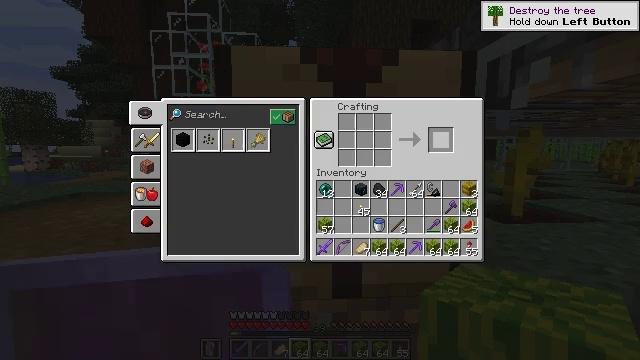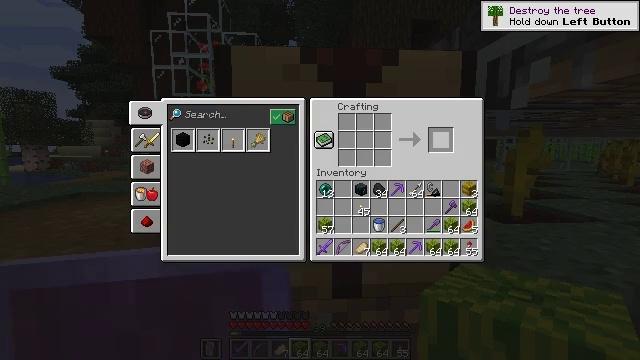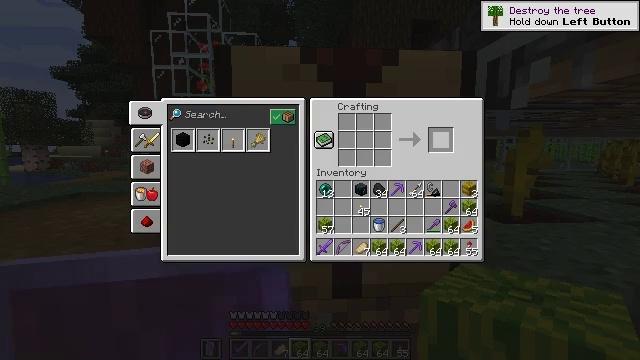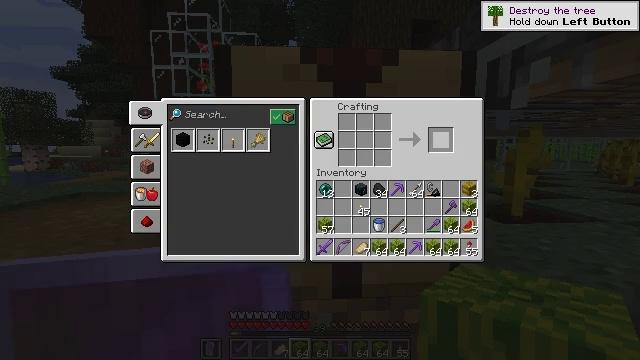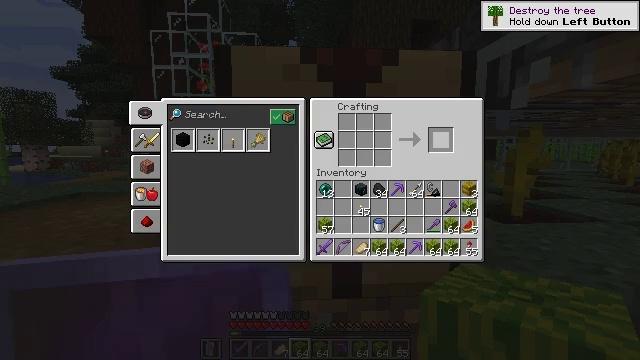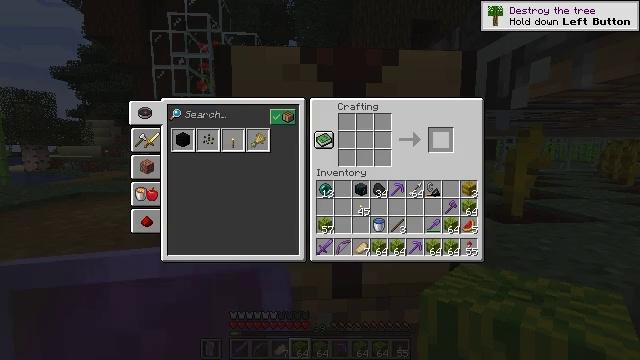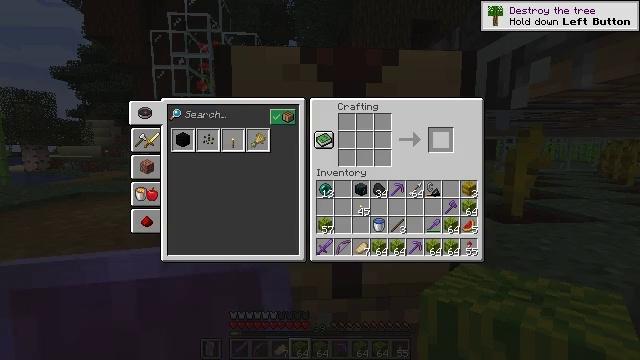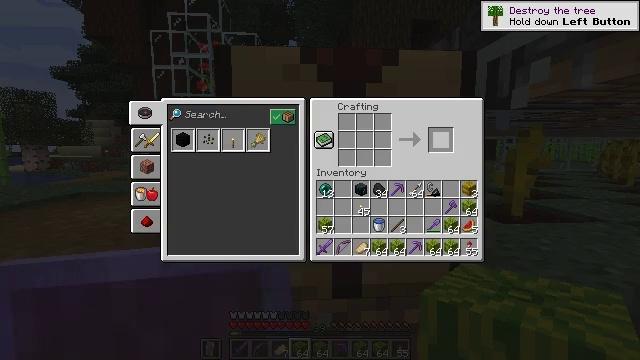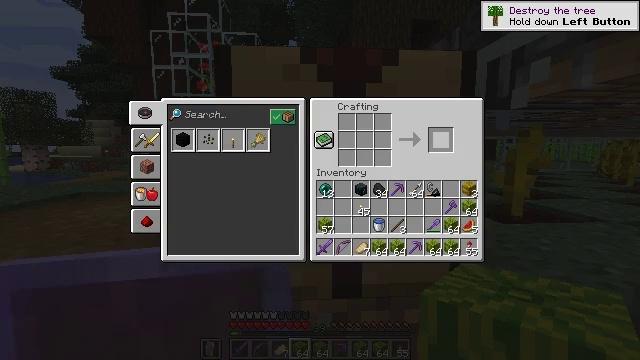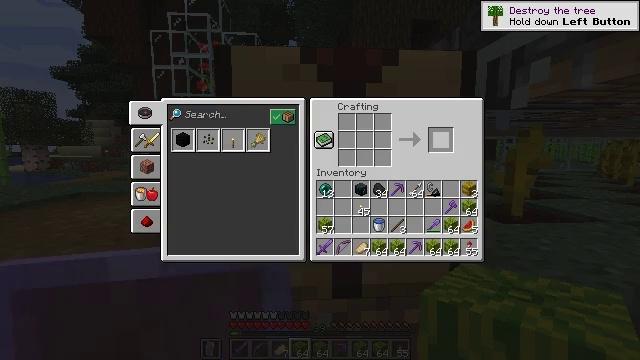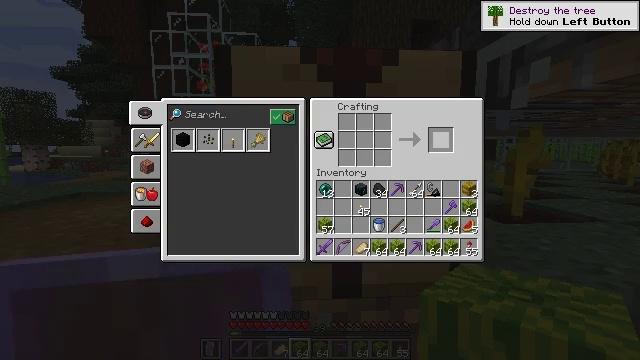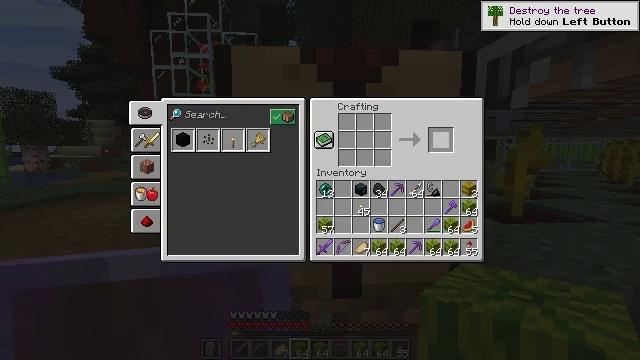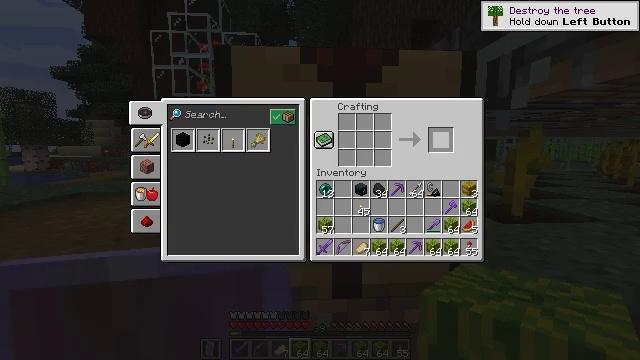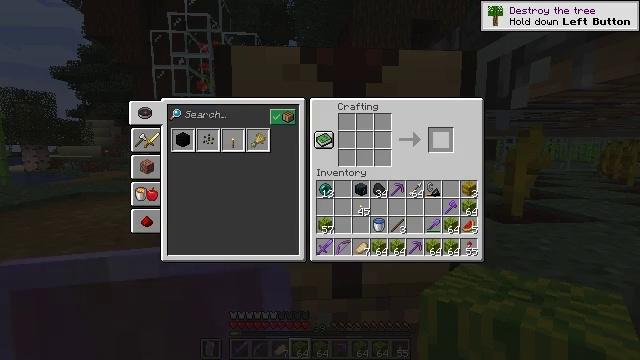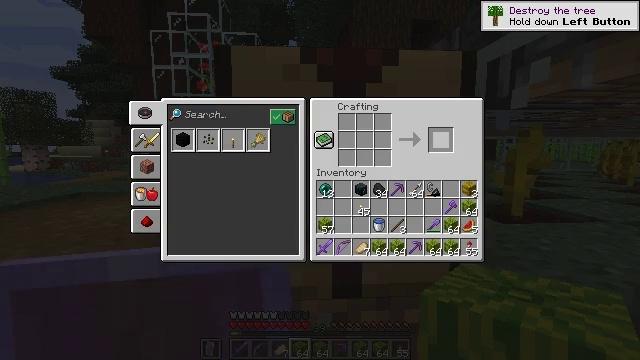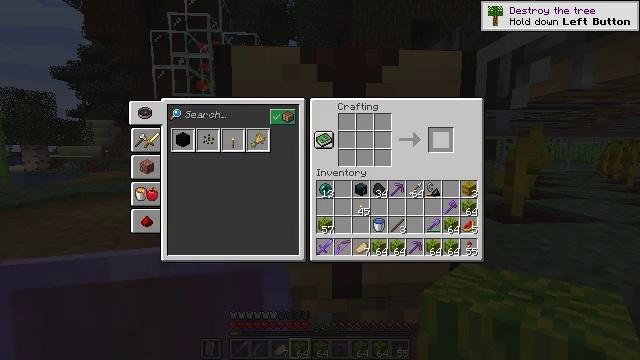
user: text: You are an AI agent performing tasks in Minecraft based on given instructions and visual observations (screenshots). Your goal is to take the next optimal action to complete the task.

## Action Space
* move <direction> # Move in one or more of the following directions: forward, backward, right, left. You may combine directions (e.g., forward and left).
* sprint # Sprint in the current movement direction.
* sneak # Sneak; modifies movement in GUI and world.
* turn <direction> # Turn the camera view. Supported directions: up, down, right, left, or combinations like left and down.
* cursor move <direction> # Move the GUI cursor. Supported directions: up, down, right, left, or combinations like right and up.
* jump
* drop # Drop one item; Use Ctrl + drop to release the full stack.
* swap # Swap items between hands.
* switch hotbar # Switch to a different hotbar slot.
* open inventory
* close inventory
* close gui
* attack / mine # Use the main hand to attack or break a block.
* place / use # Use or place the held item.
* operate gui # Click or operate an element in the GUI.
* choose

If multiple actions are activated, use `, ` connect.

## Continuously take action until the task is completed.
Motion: motion action
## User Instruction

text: Recycle the crafting table.
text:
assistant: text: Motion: sneak, attack / mine
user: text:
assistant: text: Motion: sneak, attack / mine
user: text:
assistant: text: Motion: sneak, attack / mine
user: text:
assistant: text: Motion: sneak, attack / mine
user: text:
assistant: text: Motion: sneak, attack / mine
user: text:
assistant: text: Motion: sneak, attack / mine
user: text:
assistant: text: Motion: sneak, attack / mine
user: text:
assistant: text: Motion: sneak, attack / mine
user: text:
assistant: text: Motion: attack / mine
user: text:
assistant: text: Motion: no_op
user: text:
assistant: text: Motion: no_op
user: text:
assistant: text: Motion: no_op
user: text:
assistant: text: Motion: no_op
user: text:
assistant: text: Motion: no_op
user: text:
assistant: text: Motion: no_op
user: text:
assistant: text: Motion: no_op
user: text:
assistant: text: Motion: no_op
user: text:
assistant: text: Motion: no_op
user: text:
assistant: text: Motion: no_op
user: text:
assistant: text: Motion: no_op
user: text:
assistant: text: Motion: no_op
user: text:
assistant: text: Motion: turn right and down
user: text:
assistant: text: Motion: turn right and down
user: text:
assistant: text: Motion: turn right and down
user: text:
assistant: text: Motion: turn right and down
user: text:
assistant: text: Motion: turn right and down
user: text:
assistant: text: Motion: no_op
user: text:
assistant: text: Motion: no_op
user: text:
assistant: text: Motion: no_op
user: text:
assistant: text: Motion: no_op